Aerial crown-view tile of a tropical tree (Barro Colorado Island, Panama), acquired 20250915:
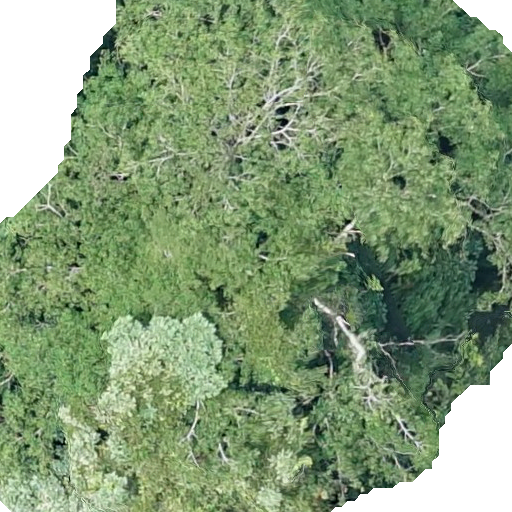
Species: Hura crepitans
GBIF accepted scientific name: Hura crepitans
Crown area: 427.248 m²